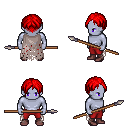
a pixel art fantasy rpg character, male body template, dark elf, purple skin, gray tattered cape, red pants, red parted hairstyle, maroon shoes, spear, four views (front, back, left, right), 2x2 character sprite sheet, small pixel art, hard edges, no anti-aliasing